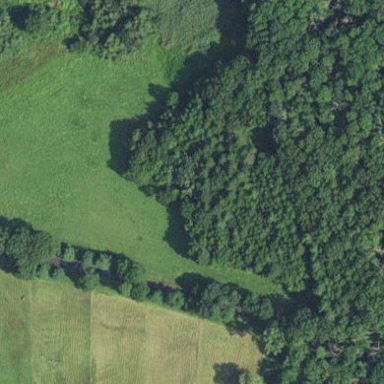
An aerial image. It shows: Mixed woodland area with various types of leaves.